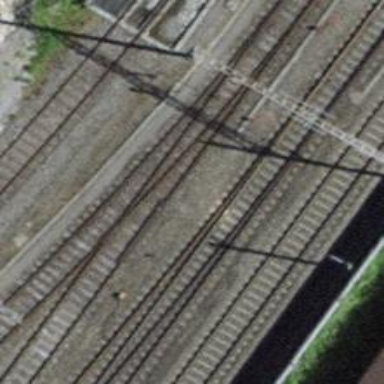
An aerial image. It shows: Railway track with contact line for electrification.